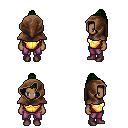
a pixel art fantasy rpg character, female body template, human, dark skin, gold chest armor, magenta pants, green long topknot hairstyle, cloth hood, maroon shoes, four views (front, back, left, right), 2x2 character sprite sheet, small pixel art, hard edges, no anti-aliasing